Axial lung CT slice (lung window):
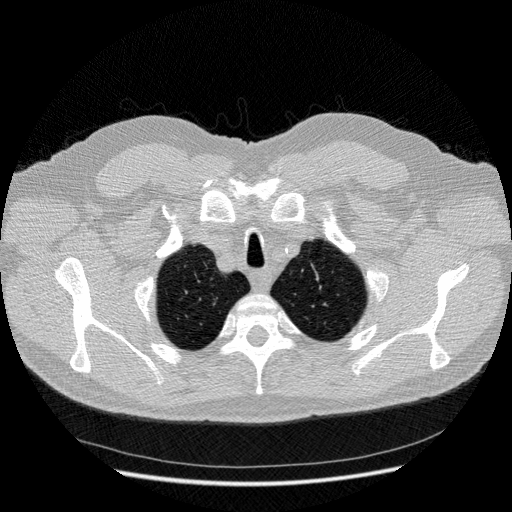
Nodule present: no